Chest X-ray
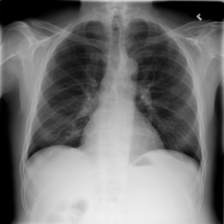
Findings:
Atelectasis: negative
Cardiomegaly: negative
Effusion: negative
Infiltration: negative
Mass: negative
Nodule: negative
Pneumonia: positive
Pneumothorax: negative
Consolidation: negative
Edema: negative
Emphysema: negative
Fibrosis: negative
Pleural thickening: negative
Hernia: negative